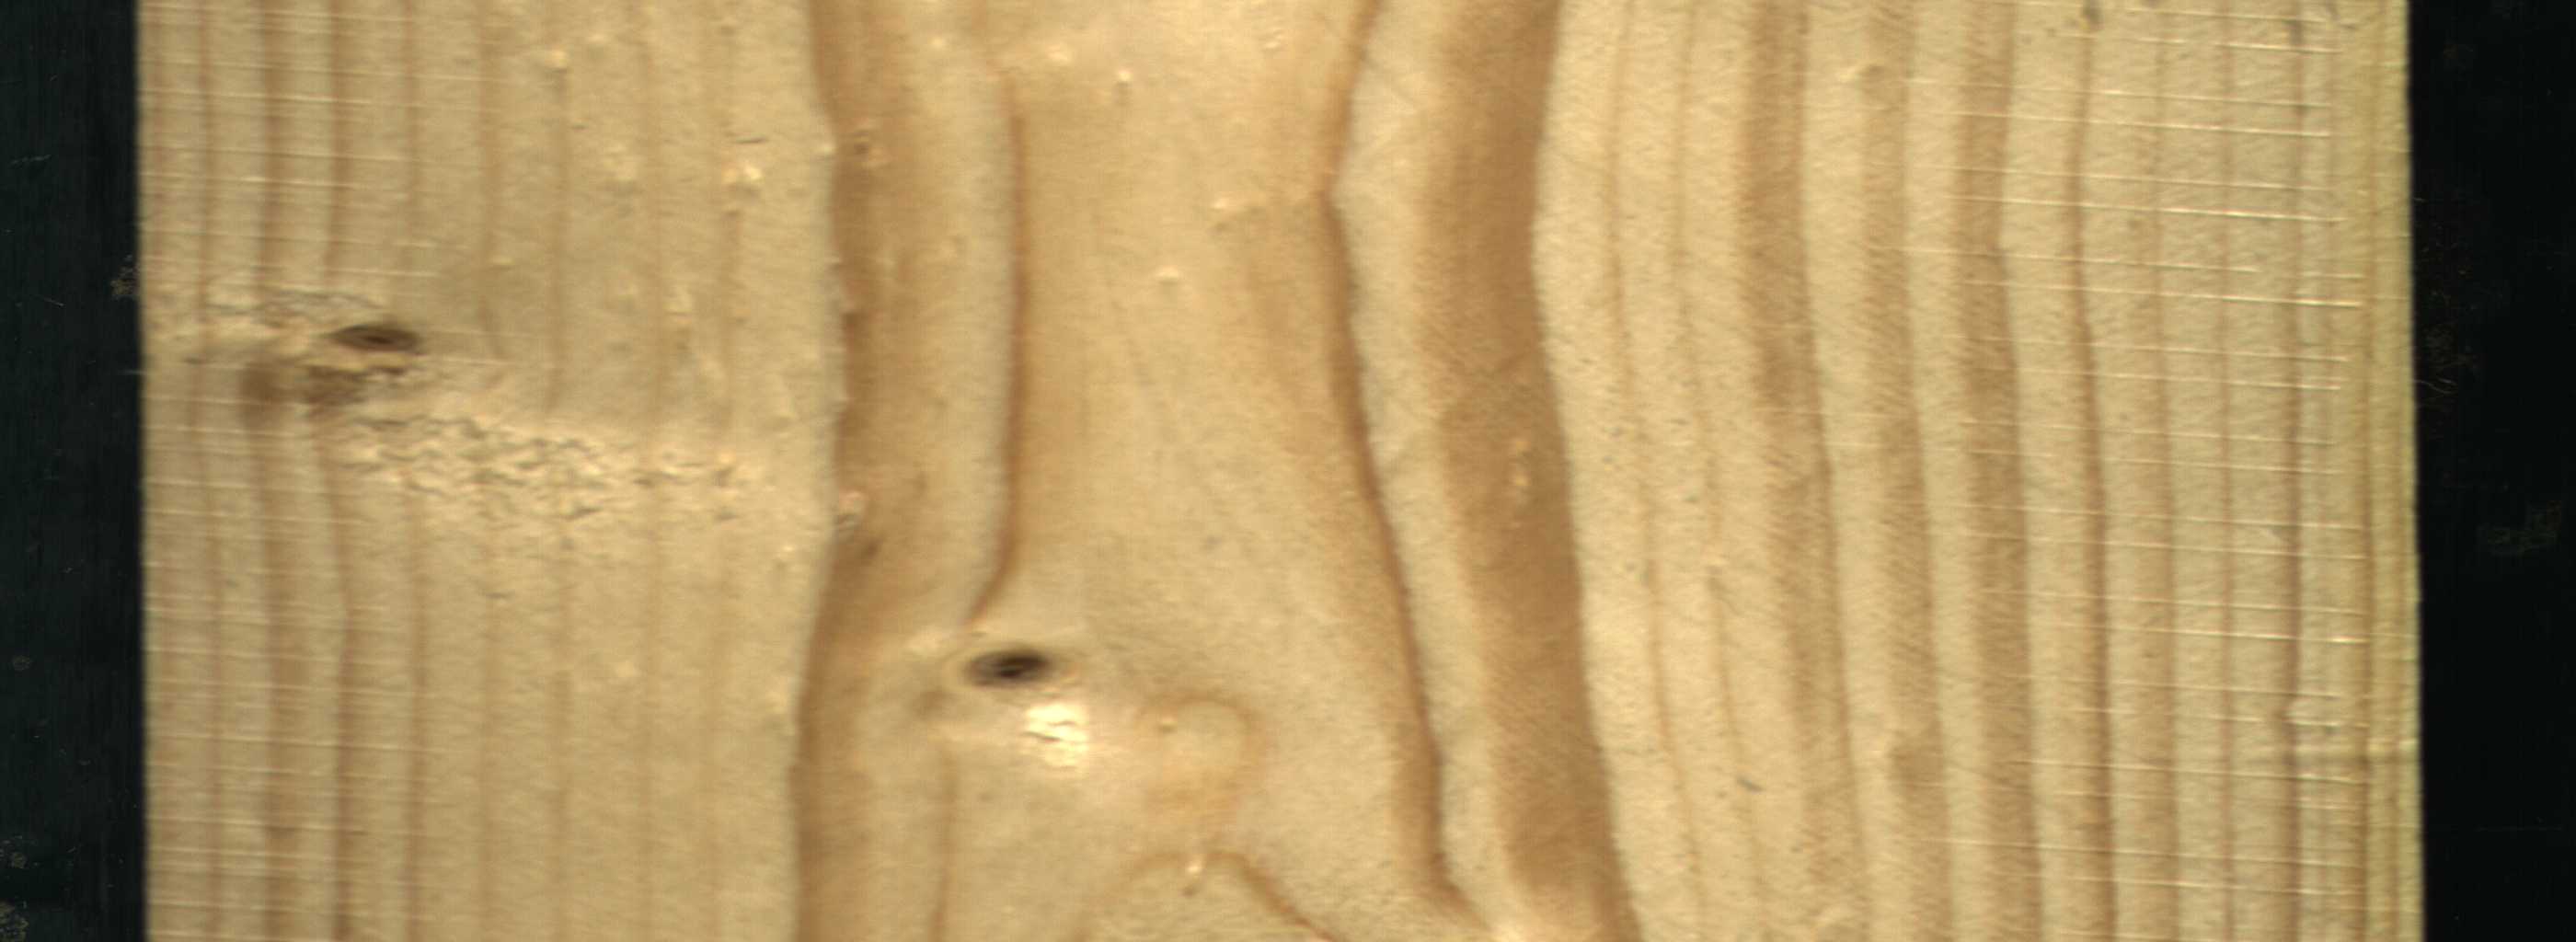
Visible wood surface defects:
Dead_Knot
Live_Knot